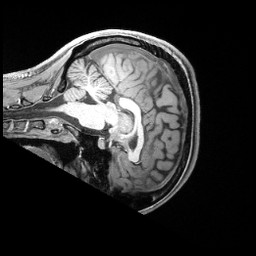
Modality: T1w
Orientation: sagittal
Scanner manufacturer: siemens
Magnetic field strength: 3 T
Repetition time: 2.4 s
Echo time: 0.00228 s